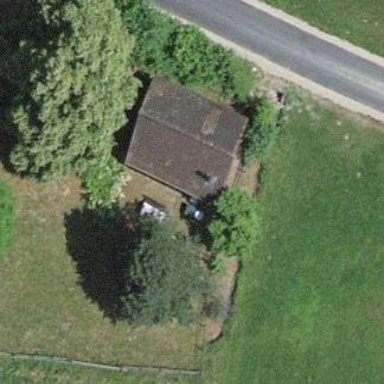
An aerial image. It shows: Detached building.